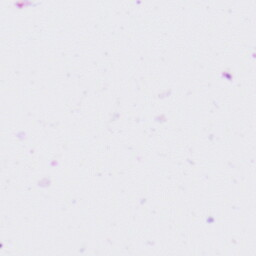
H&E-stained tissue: Tonsil